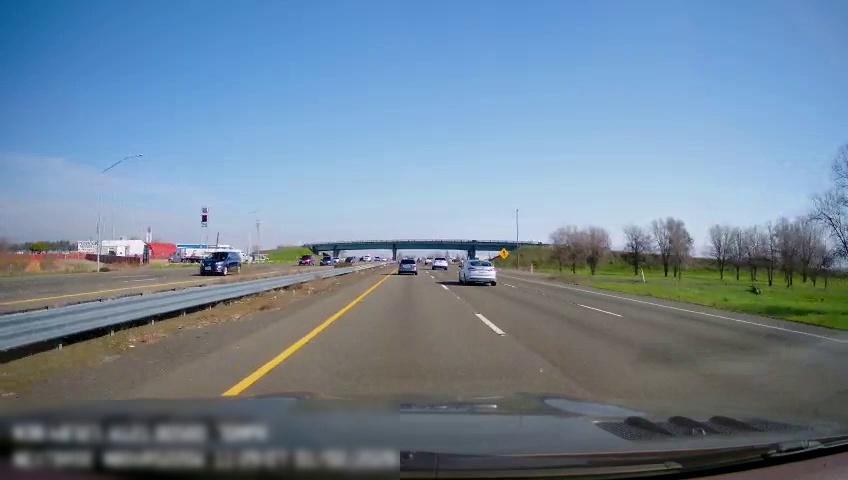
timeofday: Day
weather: Sunny
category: Drivable Space
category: Drivable Space
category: Vehicles | SUV
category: Vehicles | SUV
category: Vehicles | SUV
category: Vehicles | SUV
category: Vehicles | SUV
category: Vehicles | SUV
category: Lanes | Current Lane
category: Lanes | Current Lane
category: Lanes | Alternate Lane
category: Lanes | Alternate Lane
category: Lanes | Opposite Lane
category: Lanes | Opposite Lane
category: Lanes | Opposite Lane
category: Traffic | Signs